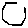
Label: hexagon